Question: If you see this JSFiddle demo, <URL> you can see this screen:

Why doesn't it start with the line of "TEST 1"?
'''
<div class="navbar navbar-fixed-top navbar-inverse" role="navigation">
<div class="container">
<div class="navbar-header">
<button type="button" class="navbar-toggle" data-toggle="collapse" data-target=".navbar-collapse">
<span class="sr-only">Toggle navigation</span>
<span class="icon-bar"></span>
<span class="icon-bar"></span>
<span class="icon-bar"></span>
</button>
<a class="navbar-brand" href="#">Project name</a>
</div>
<div class="collapse navbar-collapse">
<ul class="nav navbar-nav">
<li class="active"><a href="#menu1">menu 1</a></li>
<li><a href="#menu2">menu 2</a></li>
<li><a href="#menu3">menu 3</a></li>
</ul>
</div>
</div>
</div>
<div class="container-fluid">
TEST 1<br />
TEST 2<br />
TEST 3<br />
TEST 4<br />
TEST 5<br />
</div>
'''
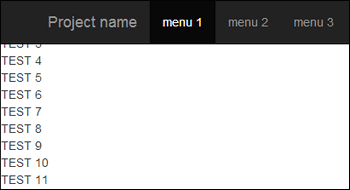
Answer: From the Bootstrap 3 docs (<URL>...
> "Body padding required
The fixed navbar will overlay your other content, unless you add padding to the top of the . Try out your own values or use our snippet below. Tip: By default, the navbar is 50px high."
'''
body { padding-top: 70px; }
'''